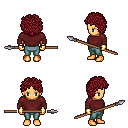
a pixel art fantasy rpg character, female body template, human, tanned skin, maroon long-sleeve shirt, teal pants, brunette curly afro hairstyle, gold gloves, spear, four views (front, back, left, right), 2x2 character sprite sheet, small pixel art, hard edges, no anti-aliasing